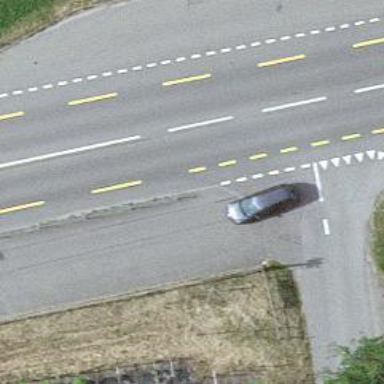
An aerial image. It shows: Bus stop equipped with public transport stop position.